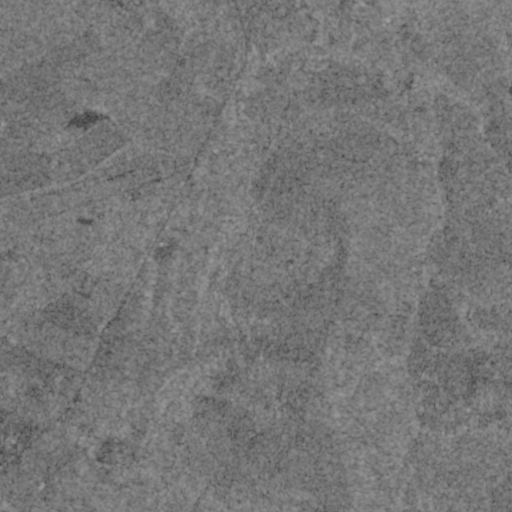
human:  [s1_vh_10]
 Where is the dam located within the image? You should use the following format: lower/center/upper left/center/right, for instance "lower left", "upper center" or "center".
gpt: The dam is located in the upper right of the image.
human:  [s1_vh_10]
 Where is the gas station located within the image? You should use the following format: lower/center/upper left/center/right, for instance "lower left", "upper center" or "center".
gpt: The gas station is located in the center left of the image.
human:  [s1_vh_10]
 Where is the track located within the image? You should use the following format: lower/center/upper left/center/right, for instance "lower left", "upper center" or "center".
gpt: There is no track in the image.

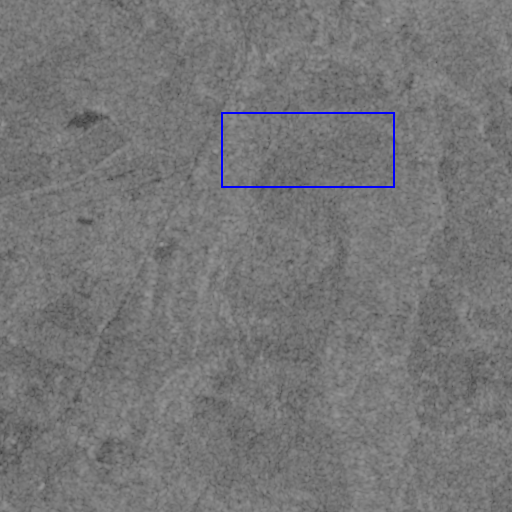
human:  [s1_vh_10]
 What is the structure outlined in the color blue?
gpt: There is no blue outline.
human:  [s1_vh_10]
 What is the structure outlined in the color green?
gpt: There is no structure outlined in green.